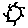
Label: sun